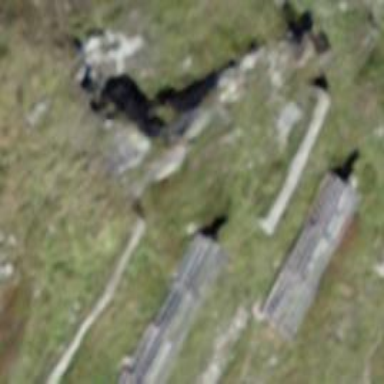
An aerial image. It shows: Retaining wall.